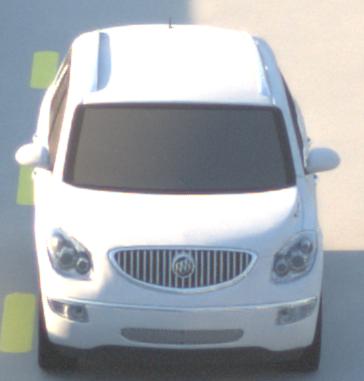
Make: Buick
Model: Enclave
Detailed model: GMT967
Model produced from: 2007
Model produced until: 2017
Doors: 5
Color: white
Road condition: dry road
Daytime: sunrise or sunset
Contrast: medium contrast